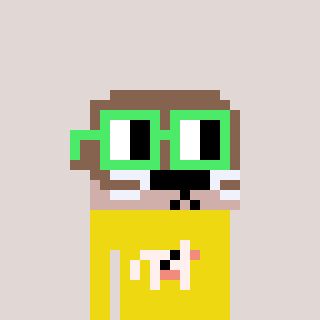
a pixel art character with square light green glasses, a otter-shaped head and a yellow-colored body on a warm background